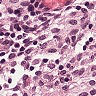
Metastatic tissue present: no